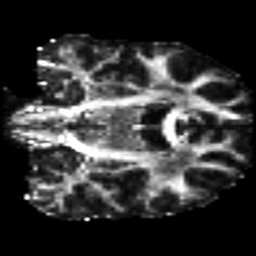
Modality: FA
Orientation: coronal
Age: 23
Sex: male
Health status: ill
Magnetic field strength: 3 T
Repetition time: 9 s
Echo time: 0.093 s